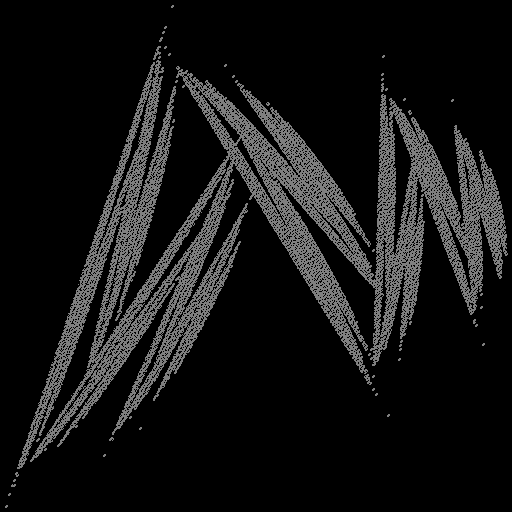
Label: bamboofern